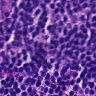
Metastatic tissue present: no